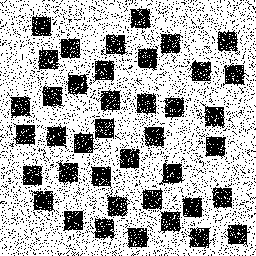
Squares: 40
Triangles: 0
Stars: 0
Total shapes: 40